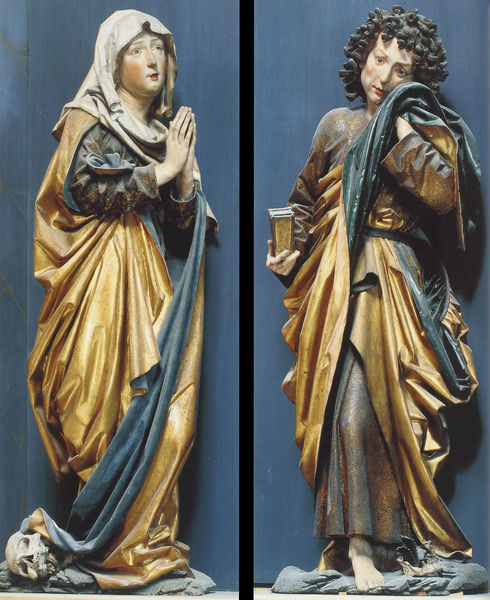
Titel: Hochaltar der Stadtpfarrkirche St. Georg in Nördlingen
Künstler: Nicolaus Gerhaert von Leyden
Standort: Nördlingen, St. Georg (EU - D - Bayern)
Schlagwörter: blau, mann, umhang, frau, schleier, tuch, barock, falten, johannes, schädel, täufer, kirche, figur, gewand, gold, mutter, locken, zwei, figuren, vanitas, barfuss, buch, beten, schnitzerei, totenkopf, statuen, manierismus, drapé, heilige, maria, madonna, prière, bois, peinture, robe, erlösung, allemand, bleu, voile, vierge, sculpture, livre, bible, weuß, renaisance, diptyque, venitas, or, peinte, magdala, vanitad, sch#del, gürtellocken, sculpté, bstatuen, peintes, évangeliste